Question: In Textmate 2 (I currently have version 2.0 beta 6), I notice that the whitespace at end of each line is always highlighted. See screenshot below (the red bands are highlighted whitespaces).

How do I disable this? I have looked in the preferences, but couldn't find a setting. I also checked and found that this is not theme specific (whichever theme I select, this highlighting is shown).
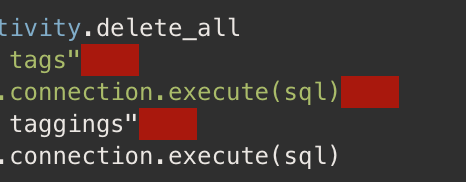
Answer: If you have the 'Whitespace' bundle under the 'Bundle Editor'; select it, then 'Language Grammars' disable 'Trailing Whitespace' by unchecking 'Enable this item'.
As the OP commented, you may have to restart Textmate for this to take effect.